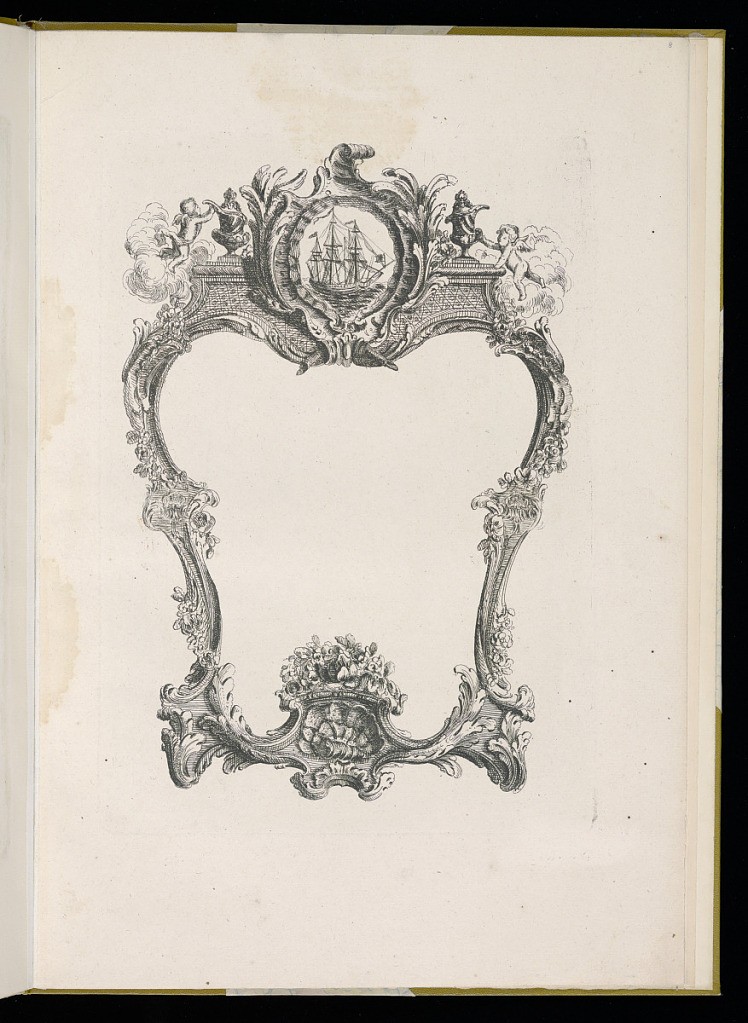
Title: Design for a Frame or Cartouche
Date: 18th century
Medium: Etching on paper
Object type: Album of frames
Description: Design for a frame or cartouche decorated with scrolling leaves, acanthus leaves, vases, flowers, flying putti, shells, diaper and floral pattern, and topped with a ship framed by a round cartouche.